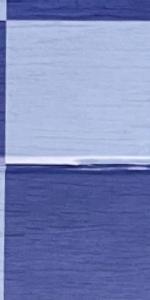
Label: Empty